Question: Is there an easy way to add scrolling to the contents of a NSwindow? as an example scrolling sideways on this window to reveal more space?

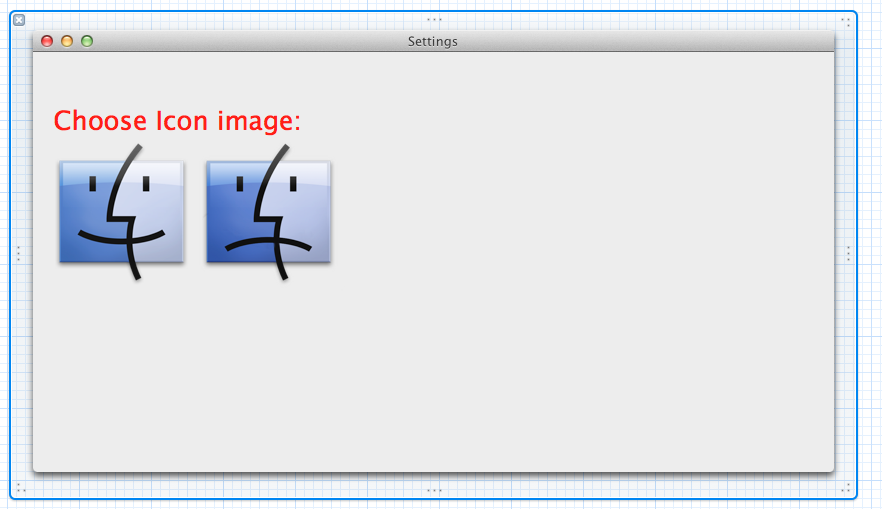
Answer: This is very easy using an 'NSScrollView'. In Interface Builder just drag a scroll view into your window. Then you can embed whatever contents you want in the 'NSScrollView''s view. In Interface Builder's Attributes Inspector of the scroll view you can set whether you want horizontal and/or vertical scroll bars.